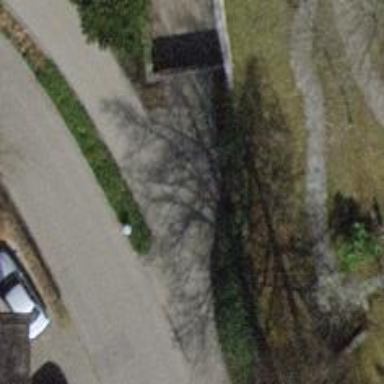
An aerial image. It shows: Sidewalk.